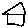
Label: house